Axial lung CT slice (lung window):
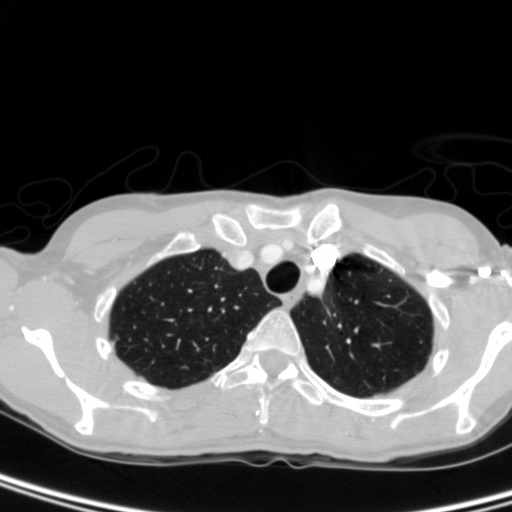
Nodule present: no